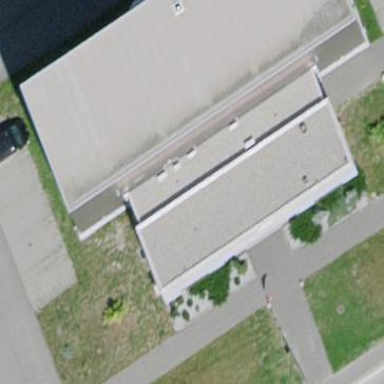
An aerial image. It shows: Industrial building.